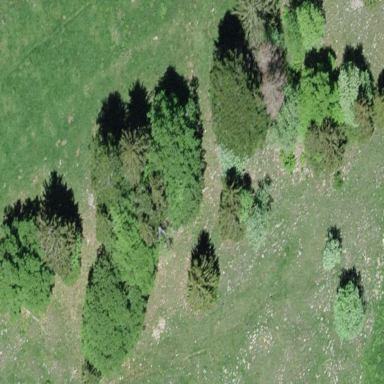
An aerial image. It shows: Evergreen needle-leaved forest.